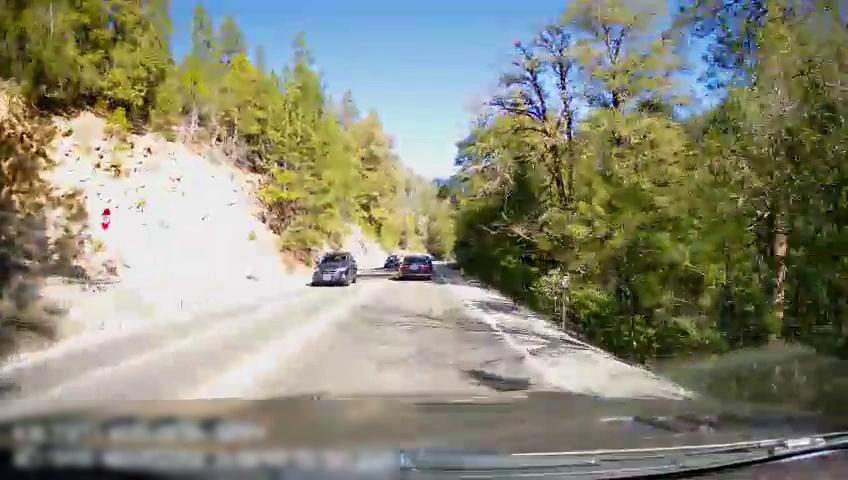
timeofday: Day
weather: Sunny
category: Drivable Space
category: Vehicles | Car
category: Vehicles | Car
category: Vehicles | Car
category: Lanes | Current Lane
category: Traffic | Signs